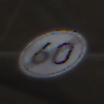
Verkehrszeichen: EndeGeschwindigkeit60
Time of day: Midday
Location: Roofed (Special)
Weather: Overcast
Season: NotSpecified
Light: Natural